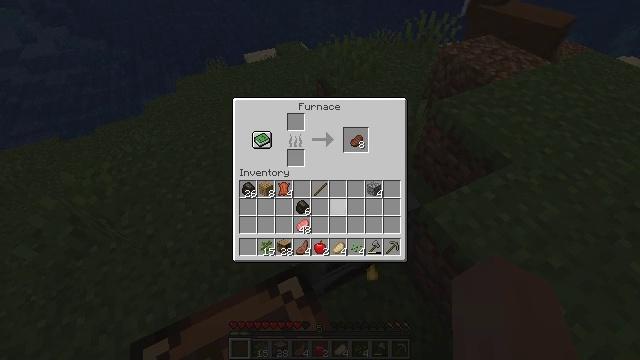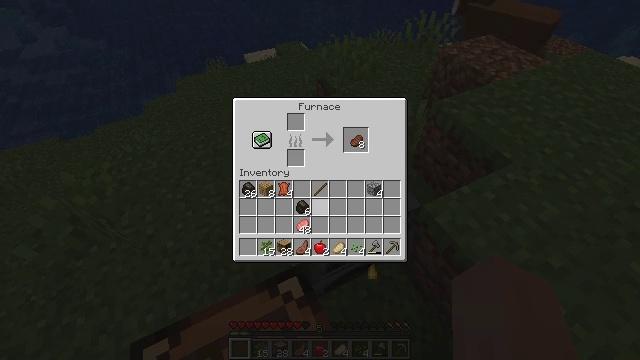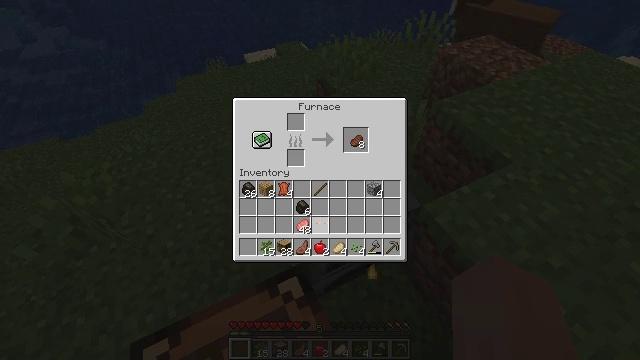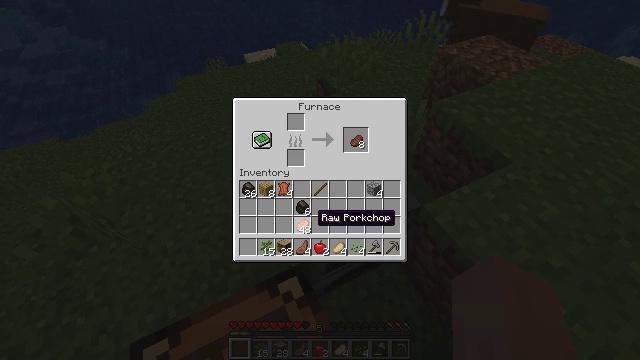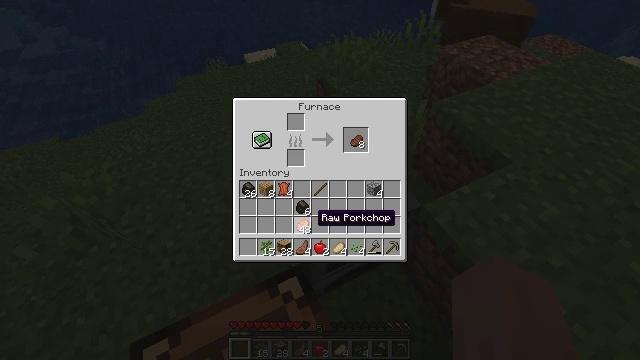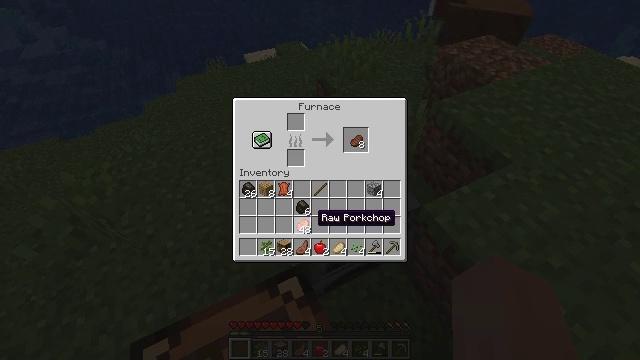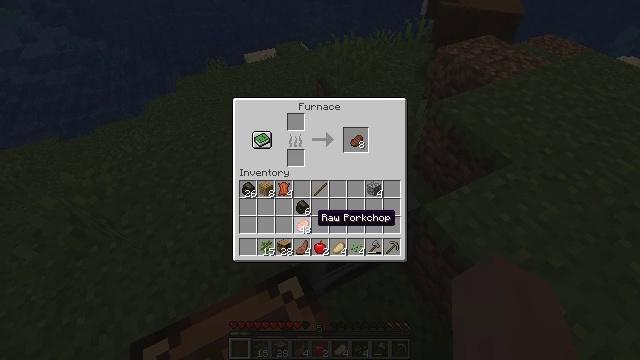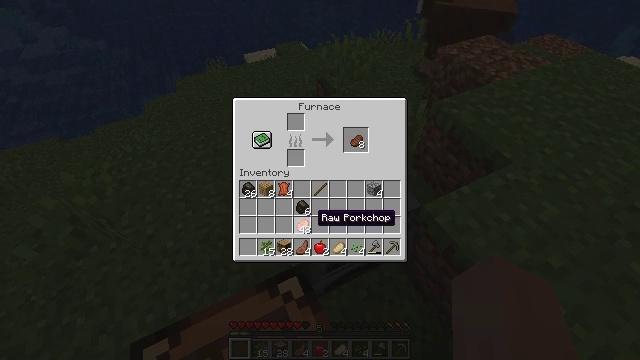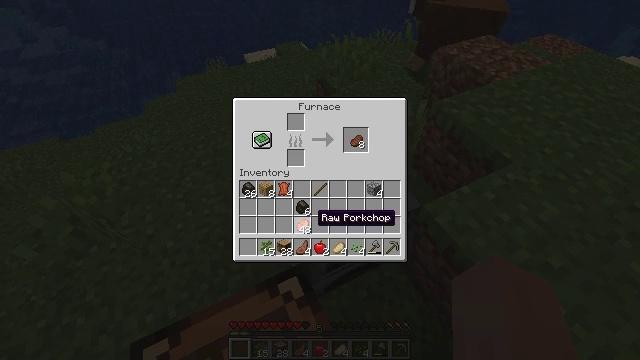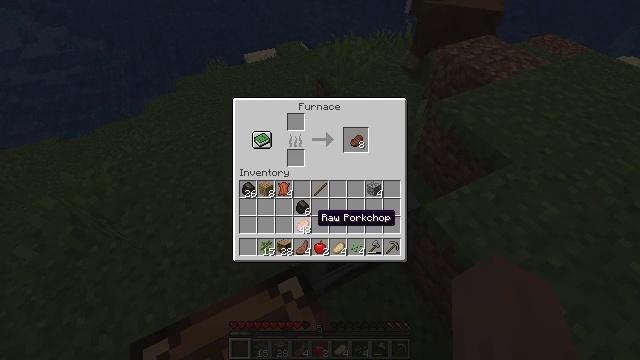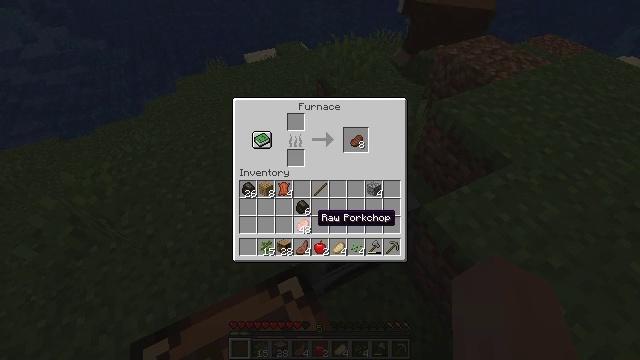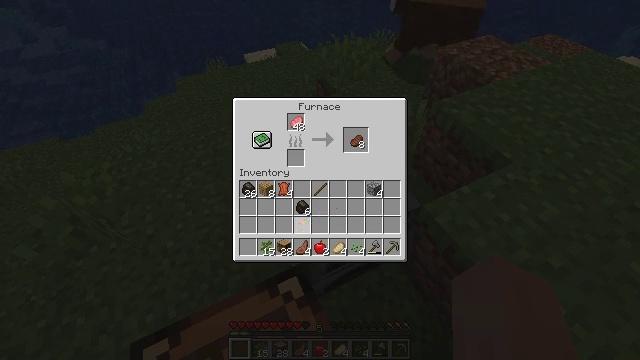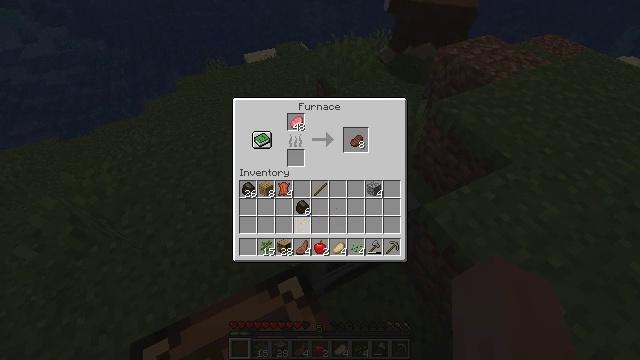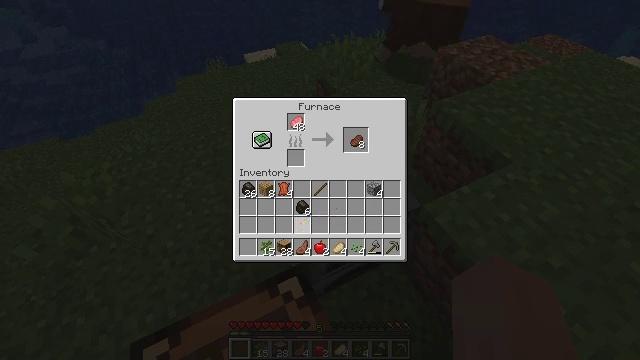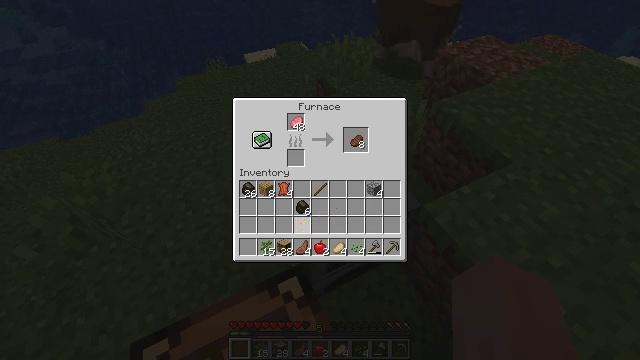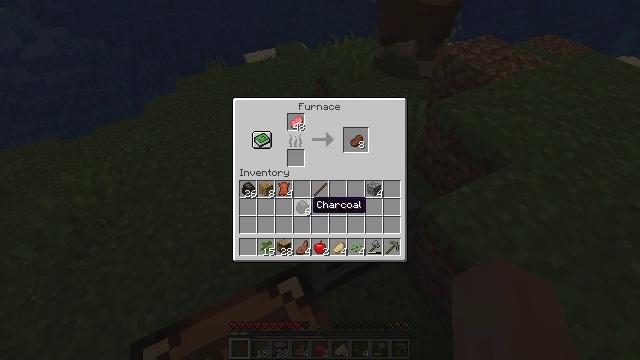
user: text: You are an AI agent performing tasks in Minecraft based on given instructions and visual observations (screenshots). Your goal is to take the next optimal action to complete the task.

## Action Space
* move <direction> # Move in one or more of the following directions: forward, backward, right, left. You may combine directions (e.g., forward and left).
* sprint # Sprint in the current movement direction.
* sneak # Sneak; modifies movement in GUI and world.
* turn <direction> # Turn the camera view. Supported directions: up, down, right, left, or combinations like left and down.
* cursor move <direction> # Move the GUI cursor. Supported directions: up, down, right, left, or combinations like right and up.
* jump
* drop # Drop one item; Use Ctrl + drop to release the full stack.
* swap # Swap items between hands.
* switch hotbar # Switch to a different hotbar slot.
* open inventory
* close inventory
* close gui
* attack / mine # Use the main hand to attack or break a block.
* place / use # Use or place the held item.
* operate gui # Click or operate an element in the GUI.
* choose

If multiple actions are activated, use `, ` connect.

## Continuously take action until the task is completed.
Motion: motion action
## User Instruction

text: Craft a cooked beef on the furnace.
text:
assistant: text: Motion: turn left and down
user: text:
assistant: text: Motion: turn left and down
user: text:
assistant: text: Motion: no_op
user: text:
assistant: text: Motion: no_op
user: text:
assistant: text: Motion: no_op
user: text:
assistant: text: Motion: no_op
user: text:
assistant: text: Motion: sneak
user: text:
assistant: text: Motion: sneak
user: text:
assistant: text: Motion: sneak
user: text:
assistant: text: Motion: sneak
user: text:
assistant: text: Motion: sneak, attack / mine
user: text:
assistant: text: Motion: sneak, attack / mine
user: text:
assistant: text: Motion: sneak, attack / mine
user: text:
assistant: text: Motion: sneak
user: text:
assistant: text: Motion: sneak, turn up
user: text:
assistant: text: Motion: sneak
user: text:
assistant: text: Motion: sneak
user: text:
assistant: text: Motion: sneak, attack / mine
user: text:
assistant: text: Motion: sneak, attack / mine
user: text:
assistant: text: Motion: sneak, attack / mine
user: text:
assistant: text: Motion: sneak, turn up
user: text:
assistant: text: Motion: sneak, turn right and up
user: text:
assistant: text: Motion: sneak, turn right and up
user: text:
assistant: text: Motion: turn right and up
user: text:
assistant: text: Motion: no_op
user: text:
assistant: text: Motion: no_op
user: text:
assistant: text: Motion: sneak
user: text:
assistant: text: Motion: sneak
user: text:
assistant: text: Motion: sneak
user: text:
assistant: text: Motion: sneak, attack / mine